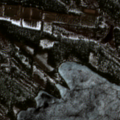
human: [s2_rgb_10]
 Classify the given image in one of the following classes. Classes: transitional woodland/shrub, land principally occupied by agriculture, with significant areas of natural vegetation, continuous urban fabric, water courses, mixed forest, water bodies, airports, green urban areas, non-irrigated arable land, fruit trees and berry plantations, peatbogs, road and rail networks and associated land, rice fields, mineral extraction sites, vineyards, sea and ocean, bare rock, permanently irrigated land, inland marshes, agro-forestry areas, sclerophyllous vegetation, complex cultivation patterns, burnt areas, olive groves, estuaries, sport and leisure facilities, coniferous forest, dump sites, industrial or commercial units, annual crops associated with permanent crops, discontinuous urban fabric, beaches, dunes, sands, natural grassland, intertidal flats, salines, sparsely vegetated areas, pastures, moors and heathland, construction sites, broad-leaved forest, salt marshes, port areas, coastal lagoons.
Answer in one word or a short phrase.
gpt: land principally occupied by agriculture, with significant areas of natural vegetation, coniferous forest, transitional woodland/shrub, water bodies